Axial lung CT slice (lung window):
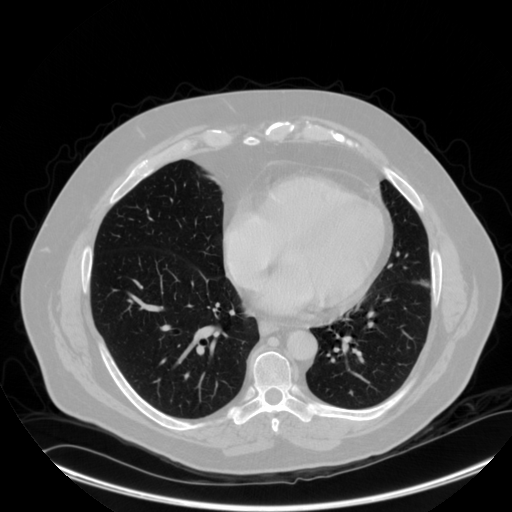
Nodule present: no